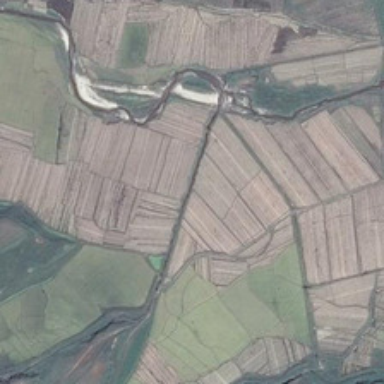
Many pieces of farmlands are together .